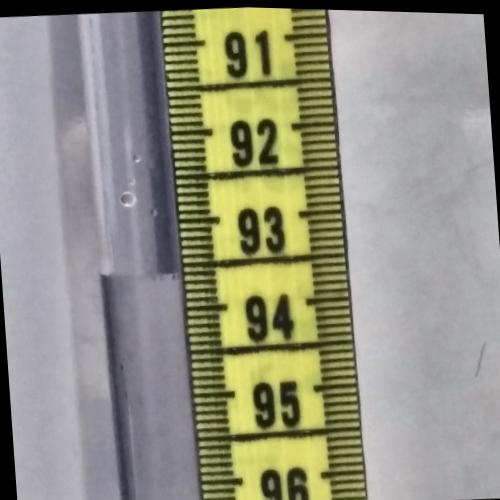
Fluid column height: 93.6 cm